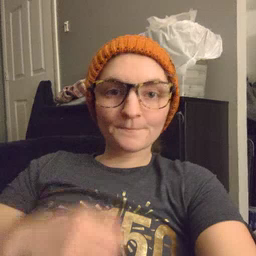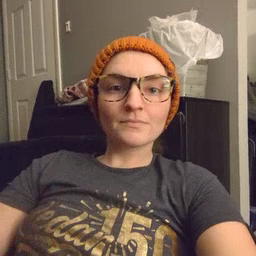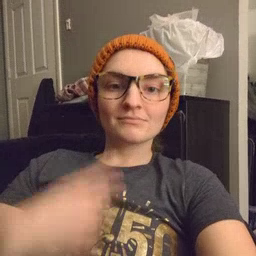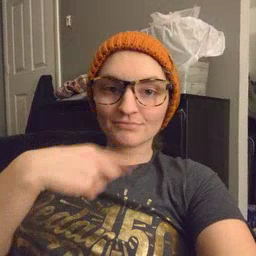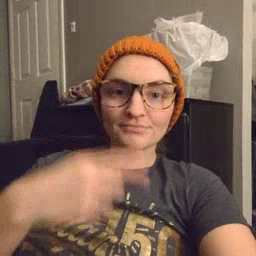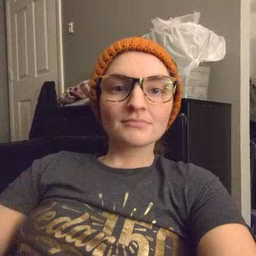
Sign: face